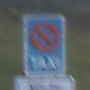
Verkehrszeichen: Taxenstand
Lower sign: ZeitangabenMitBeschraenkungAufWochentage2
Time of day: SunriseSunset
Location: Outdoor (Nature)
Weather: PartlyCloudy
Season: NotSpecified
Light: Natural